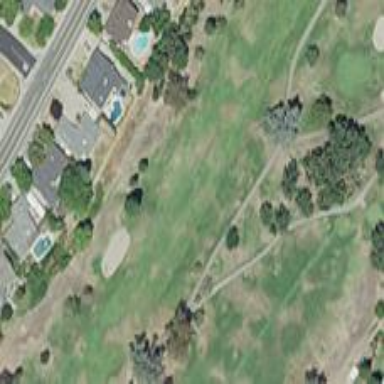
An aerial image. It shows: Grassy area designated as golf fairway.